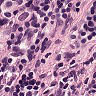
Metastatic tissue present: yes